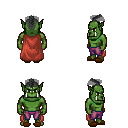
a pixel art fantasy rpg character, male body template, orc, green skin, maroon cape, magenta pants, gray short mohawk hairstyle, brown slippers, four views (front, back, left, right), 2x2 character sprite sheet, small pixel art, hard edges, no anti-aliasing